Interaction volume radius: 5 \u00c5
Interaction volume height: 40 \u00c5
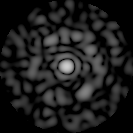
Disorder parameter: 0.8496